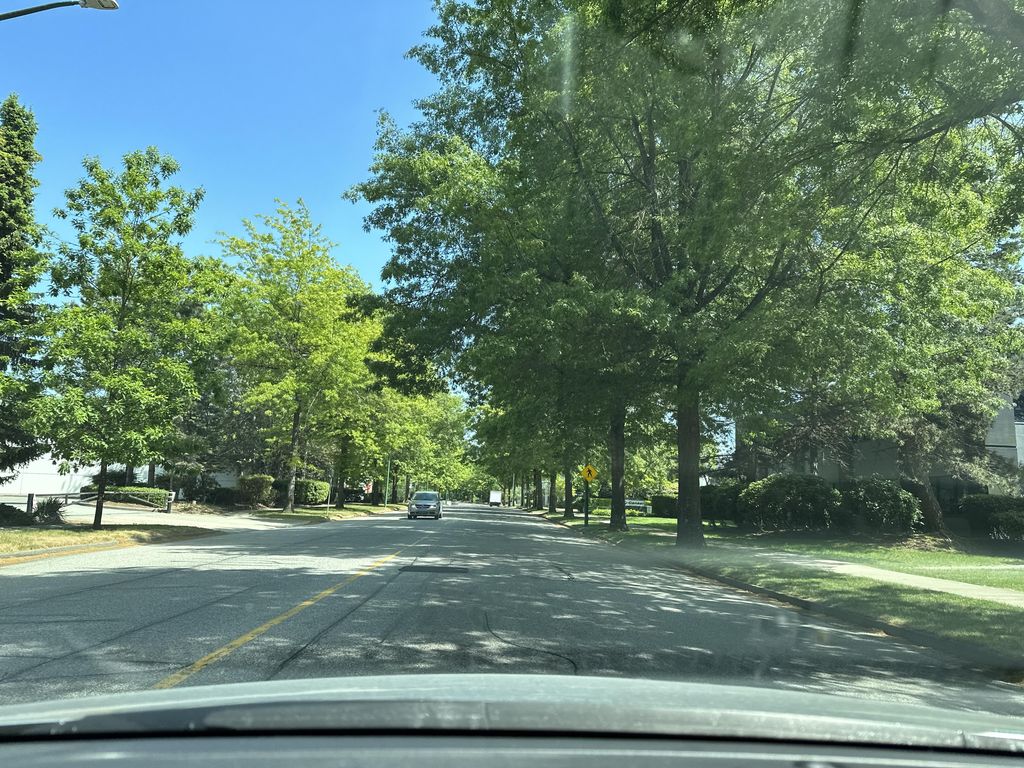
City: vancouver